Question: I need to get the resized Width and Height of children in a resized parent. I have an image that is 1080 x 612. I put that in a MovieClip called "stackoverflowLOGO". That is the child width/height I need and it is inside a class called stackOne.
My Stage is set to 500 # 700 First I resize stackOne and check the width and height and they come out with the correct values. This can be seen in image #1. Here is the code to get these values
'''
stackOne = new stackoverflowClass();
stackOne.width = screenX;
stackOne.scaleY = stackOne.scaleX;
addChild(stackOne);
// Width was 1080 and is now 500
stackOne.imageWidth.text = "" + stackOne.width + "";
// Height was 1920 and is now 283.35
stackOne.imageHeight.text = "" + stackOne.height + "";
'''
However when I check the height of an MovieClip inside of the parent that is scaled. The values do not change.
Here is the code that checks the width/height of the child inside of a scaled Movieclip.
This is the part of the code that does not work.
'''
stackTwo = new stackoverflowClass();
stackTwo.width = screenX;
stackTwo.scaleY = stackTwo.scaleX;
addChild(stackTwo);
// Was 1080 and still is 1080 even tho the size has been scaled.
stackTwo.imageWidth.text = "" + stackTwo.stackoverflowLOGO.width + "";
// Was 1920 and still is 1920 even tho the size has been scaled.
stackTwo.imageHeight.text = "" + stackTwo.stackoverflowLOGO.height + "";
'''
Here is a screenshot:

I am also including the full code below.
<URL>
Here is the full code in the MainStack Class:
'''
package
{
import flash.display.MovieClip;
import flash.display.StageAlign;
import flash.display.StageScaleMode;
import flash.system.Capabilities;
import stackoverflowClass;
public class MainStack extends MovieClip
{
public var screenX:int;
public var screenY:int;
public var stackOne:stackoverflowClass;
public var stackTwo:stackoverflowClass;
public function MainStack()
{
stage.scaleMode = StageScaleMode.NO_SCALE;
stage.align = StageAlign.TOP_LEFT;
screenX = stage.fullScreenWidth;
screenY = stage.fullScreenHeight;
firstStack();
secondStack();
}
public function firstStack()
{
stackOne = new stackoverflowClass();
stackOne.width = screenX;
stackOne.scaleY = stackOne.scaleX;
addChild(stackOne);
stackOne.imageWidth.text = "" + stackOne.width + "";
stackOne.imageHeight.text = "" + stackOne.height + "";
}
public function secondStack()
{
stackTwo = new stackoverflowClass();
stackTwo.width = screenX;
stackTwo.scaleY = stackTwo.scaleX;
addChild(stackTwo);
stackTwo.imageWidth.text = "" + stackTwo.stackoverflowLOGO.width + "";
stackTwo.imageHeight.text = "" + stackTwo.stackoverflowLOGO.height + "";
stackTwo.y = stackOne.height;
}
}
}
'''
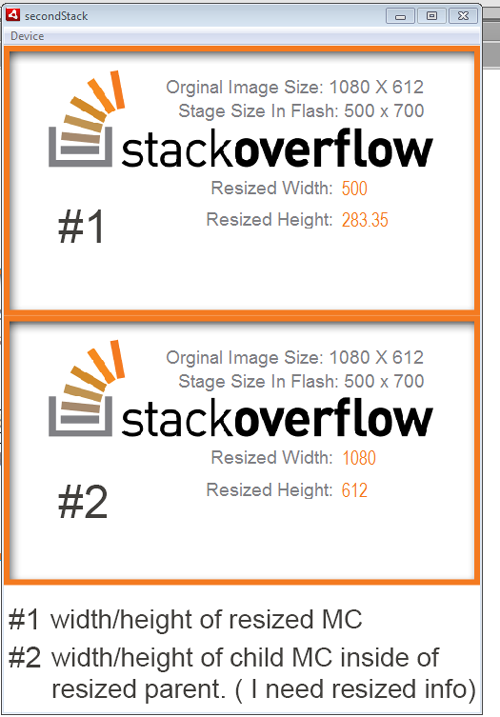
Answer: Now everything's clear - you want to know the size of a DisplayObject a scaled DisplayObject :)
So it's very simple solution.. scaleX and scaleY of the parent are your scale factor, that you must work with the clips inside. Check this image:

First on the left is my regular setup - movie clip (named 'main'), 100x100, with another movie clip inside (named 'second').
I've duplicated this, and set 'scaleX' and 'scaleY' to be 2. I've traced the width before and after modification - it's 100, then it's 200.
As you can see, the internal movie clip ('second') is twice as big, BUT it's width is again 50. This is normal, because in it's own space, it's still that big.
Then I've simply divided it's width by the scale of the parent ('/=' is actually 'scaleX = scaleX / main.scaleX').
Then the second square remains exactly the same size, AND it's width it changed to '25', because it's divided by '2' - the 'scaleX' of the parent.
So you should start working with parent's 'scaleX' and 'scaleY' and divide or multiply everything - positions, size, everything.
If you need to know the actual display width of the child ('second'), then just use:
'''
trace (main2.second.width * main2.scaleX); // child's width * parent's scaleX
'''
- - -
Hope that clears it out.